Aerial crown-view tile of a tropical tree (Barro Colorado Island, Panama), acquired 20250414:
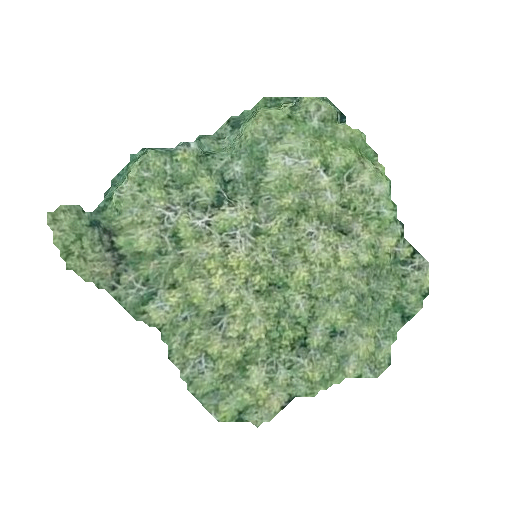
Species: Guatteria lucens
GBIF accepted scientific name: Guatteria lucens
Crown area: 113.887 m²